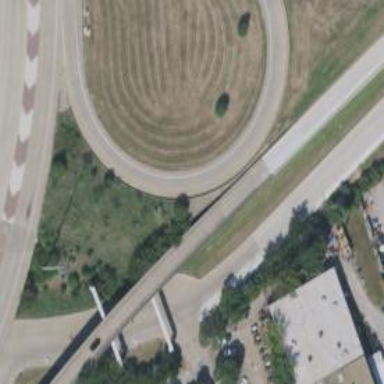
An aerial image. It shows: Secondary link road.